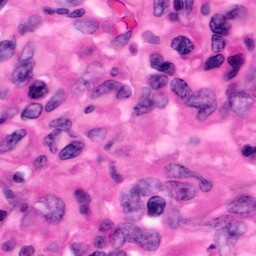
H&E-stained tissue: Pancreatic